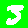
Digit: 3